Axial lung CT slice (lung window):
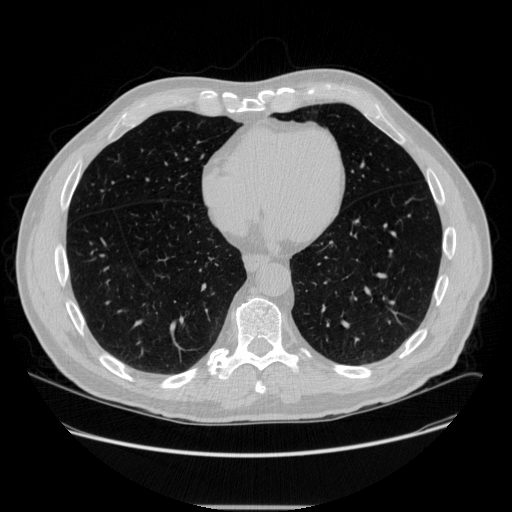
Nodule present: no